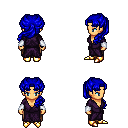
a pixel art fantasy rpg character, female body template, human, tanned skin, purple robe, robe skirt, blue princess hairstyle, white cloth bracers, gold boots, four views (front, back, left, right), 2x2 character sprite sheet, small pixel art, hard edges, no anti-aliasing